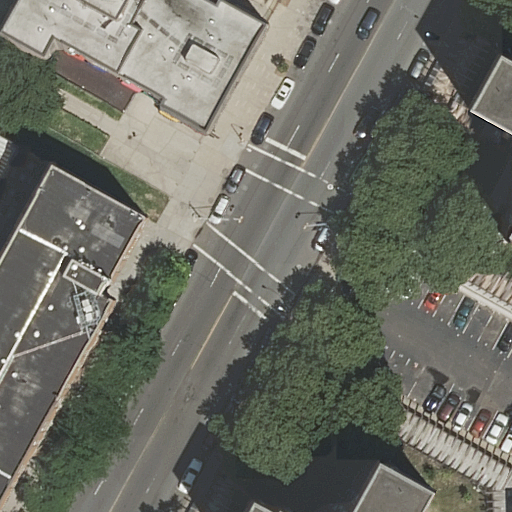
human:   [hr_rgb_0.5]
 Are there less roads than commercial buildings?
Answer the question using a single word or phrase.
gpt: no

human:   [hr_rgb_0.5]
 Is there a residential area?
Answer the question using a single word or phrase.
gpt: yes

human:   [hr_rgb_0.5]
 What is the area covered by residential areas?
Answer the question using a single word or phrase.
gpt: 325m2

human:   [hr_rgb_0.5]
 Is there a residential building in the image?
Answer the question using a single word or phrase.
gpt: yes

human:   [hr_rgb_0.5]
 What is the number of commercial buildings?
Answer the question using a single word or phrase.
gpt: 0

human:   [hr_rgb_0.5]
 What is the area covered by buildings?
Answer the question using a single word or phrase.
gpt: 2318m2

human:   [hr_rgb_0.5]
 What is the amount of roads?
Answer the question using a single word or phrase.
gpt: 3

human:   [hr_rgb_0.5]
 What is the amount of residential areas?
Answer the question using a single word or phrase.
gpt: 1

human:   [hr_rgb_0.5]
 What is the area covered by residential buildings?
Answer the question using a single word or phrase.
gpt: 2318m2

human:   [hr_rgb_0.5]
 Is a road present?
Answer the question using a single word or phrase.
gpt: yes

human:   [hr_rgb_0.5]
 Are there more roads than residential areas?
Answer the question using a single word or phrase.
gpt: yes

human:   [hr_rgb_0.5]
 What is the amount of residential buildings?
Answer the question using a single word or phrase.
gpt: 5

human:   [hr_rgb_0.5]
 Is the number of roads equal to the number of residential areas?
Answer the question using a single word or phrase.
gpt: no

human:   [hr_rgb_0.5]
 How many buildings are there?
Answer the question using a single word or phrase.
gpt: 5

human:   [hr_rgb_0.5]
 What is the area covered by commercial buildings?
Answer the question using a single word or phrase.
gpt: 0m2

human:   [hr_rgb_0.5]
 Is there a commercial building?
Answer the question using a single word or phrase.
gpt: no

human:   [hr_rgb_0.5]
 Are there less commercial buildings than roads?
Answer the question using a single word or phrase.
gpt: yes

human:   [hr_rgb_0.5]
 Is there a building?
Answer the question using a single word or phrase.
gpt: yes

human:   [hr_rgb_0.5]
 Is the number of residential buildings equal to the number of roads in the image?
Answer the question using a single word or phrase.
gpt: no

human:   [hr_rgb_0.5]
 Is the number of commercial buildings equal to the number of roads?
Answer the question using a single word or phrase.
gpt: no

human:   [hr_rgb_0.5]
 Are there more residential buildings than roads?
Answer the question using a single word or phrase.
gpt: yes

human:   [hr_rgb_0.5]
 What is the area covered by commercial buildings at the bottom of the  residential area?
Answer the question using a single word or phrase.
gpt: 0m2

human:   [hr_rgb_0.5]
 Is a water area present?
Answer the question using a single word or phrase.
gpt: no

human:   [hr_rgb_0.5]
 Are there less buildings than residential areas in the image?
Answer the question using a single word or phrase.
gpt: no

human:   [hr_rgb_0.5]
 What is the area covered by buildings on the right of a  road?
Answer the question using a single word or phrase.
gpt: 1892m2

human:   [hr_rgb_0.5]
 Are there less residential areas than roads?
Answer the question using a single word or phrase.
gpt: yes

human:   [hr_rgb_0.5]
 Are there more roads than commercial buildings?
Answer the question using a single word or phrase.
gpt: yes

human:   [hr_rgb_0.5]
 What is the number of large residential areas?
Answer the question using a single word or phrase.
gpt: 0

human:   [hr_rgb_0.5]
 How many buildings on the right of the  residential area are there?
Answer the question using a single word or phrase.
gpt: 0

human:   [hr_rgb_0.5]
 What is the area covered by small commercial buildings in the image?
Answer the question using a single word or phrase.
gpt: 0m2

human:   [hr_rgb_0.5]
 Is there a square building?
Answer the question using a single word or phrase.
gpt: no

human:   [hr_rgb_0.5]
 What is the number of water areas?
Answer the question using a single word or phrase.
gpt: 0

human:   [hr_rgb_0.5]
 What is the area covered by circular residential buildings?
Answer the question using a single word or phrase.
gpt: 0m2

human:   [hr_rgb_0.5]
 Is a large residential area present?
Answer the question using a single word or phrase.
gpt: no

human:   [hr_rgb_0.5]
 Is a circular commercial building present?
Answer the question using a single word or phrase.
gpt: no

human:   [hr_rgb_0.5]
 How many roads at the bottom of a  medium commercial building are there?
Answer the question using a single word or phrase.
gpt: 0

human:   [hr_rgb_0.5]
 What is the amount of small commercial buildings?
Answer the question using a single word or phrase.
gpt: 0

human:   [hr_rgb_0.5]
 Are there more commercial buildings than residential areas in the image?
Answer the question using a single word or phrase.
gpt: no

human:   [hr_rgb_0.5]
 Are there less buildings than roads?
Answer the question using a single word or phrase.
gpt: no

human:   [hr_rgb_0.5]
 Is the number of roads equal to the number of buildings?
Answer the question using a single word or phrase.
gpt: no

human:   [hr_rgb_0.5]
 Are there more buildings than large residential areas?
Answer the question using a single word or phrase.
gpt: yes

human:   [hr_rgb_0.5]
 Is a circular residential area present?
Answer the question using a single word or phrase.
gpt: no

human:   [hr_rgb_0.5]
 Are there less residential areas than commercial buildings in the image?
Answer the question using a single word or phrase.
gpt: no

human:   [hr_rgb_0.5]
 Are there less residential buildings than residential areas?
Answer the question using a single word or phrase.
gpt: no

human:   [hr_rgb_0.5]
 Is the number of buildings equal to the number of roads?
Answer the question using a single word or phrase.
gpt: no

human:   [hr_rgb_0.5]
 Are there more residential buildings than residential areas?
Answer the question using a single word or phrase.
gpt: yes

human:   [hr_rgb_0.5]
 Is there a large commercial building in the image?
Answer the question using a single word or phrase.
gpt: no

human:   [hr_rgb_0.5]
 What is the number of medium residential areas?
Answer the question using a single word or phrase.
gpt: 1

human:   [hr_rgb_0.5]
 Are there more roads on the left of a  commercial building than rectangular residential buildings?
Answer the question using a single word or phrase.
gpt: no

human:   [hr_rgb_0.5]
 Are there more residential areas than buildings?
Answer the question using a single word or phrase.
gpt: no

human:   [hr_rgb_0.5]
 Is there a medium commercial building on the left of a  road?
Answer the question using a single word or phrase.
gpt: no

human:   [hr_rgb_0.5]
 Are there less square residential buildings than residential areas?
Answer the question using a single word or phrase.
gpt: yes

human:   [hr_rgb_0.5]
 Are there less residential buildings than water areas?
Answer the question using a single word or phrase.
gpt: no

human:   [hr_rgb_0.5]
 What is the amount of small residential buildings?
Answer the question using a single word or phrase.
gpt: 2

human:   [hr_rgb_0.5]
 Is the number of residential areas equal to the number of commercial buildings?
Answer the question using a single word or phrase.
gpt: no

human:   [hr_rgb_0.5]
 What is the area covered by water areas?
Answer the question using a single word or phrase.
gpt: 0m2

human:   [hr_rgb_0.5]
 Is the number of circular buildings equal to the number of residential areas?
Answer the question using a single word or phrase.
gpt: no

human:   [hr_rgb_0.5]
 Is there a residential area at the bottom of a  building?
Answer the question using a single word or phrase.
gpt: yes

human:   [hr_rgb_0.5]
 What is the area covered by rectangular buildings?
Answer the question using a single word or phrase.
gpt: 350m2

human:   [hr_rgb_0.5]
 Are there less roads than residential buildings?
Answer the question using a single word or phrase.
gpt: yes

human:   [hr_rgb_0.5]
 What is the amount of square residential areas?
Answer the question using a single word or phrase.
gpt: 0

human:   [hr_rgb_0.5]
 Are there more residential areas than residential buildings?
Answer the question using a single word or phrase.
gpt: no

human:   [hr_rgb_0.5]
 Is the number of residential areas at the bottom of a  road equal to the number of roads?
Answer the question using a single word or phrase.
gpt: no

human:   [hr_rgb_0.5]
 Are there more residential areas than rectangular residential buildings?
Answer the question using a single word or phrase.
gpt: no